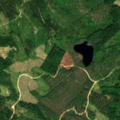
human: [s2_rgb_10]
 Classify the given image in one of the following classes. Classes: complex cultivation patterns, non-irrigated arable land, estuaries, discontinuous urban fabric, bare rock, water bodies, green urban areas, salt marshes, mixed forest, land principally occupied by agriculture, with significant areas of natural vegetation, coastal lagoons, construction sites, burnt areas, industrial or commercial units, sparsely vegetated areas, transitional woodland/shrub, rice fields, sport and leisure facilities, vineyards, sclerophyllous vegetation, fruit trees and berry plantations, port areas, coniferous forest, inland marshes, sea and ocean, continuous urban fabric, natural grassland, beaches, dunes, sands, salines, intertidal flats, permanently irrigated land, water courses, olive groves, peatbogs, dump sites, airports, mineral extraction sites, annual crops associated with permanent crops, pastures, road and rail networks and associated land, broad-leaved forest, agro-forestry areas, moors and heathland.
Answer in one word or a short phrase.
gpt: coniferous forest, mixed forest, transitional woodland/shrub